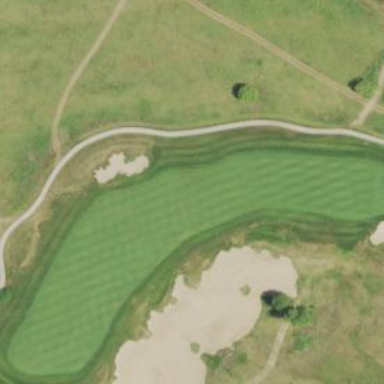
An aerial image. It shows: Grassy area designated as golf fairway.